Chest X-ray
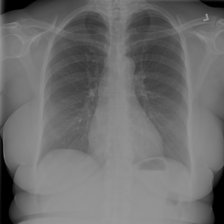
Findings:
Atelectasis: negative
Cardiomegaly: negative
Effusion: negative
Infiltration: negative
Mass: negative
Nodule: negative
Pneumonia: negative
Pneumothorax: negative
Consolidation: negative
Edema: negative
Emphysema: negative
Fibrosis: negative
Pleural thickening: negative
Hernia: negative